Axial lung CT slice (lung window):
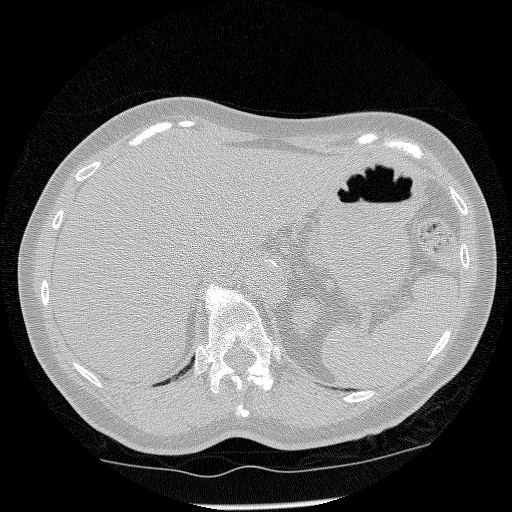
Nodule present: no